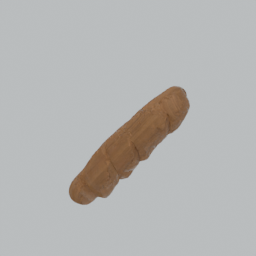
Label: nature